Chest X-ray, PA view. Patient: 25 years old, sex M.
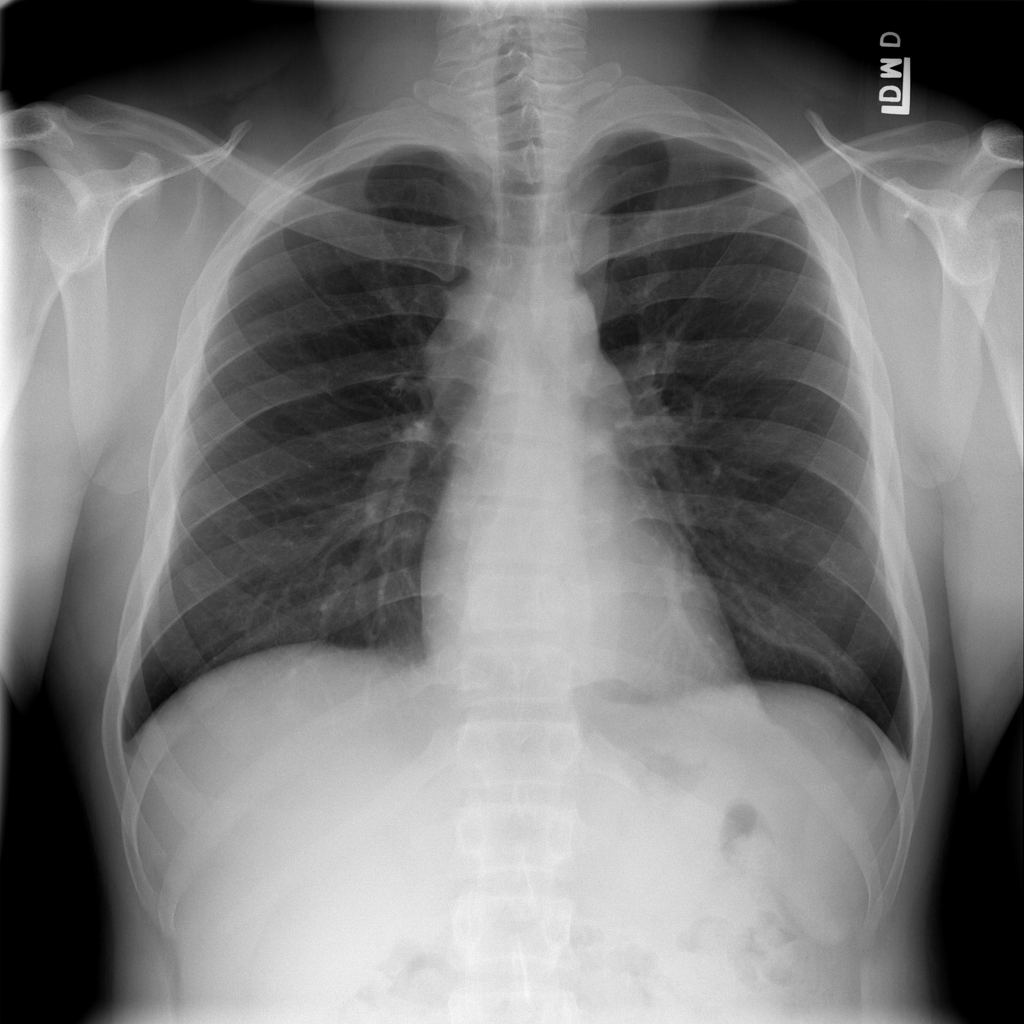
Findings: No Finding